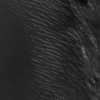
Label: not_dusty